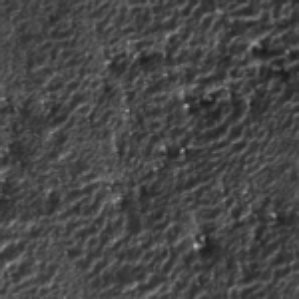
Label: frost